Aerial crown-view tile of a tropical tree (Barro Colorado Island, Panama), acquired 20250217:
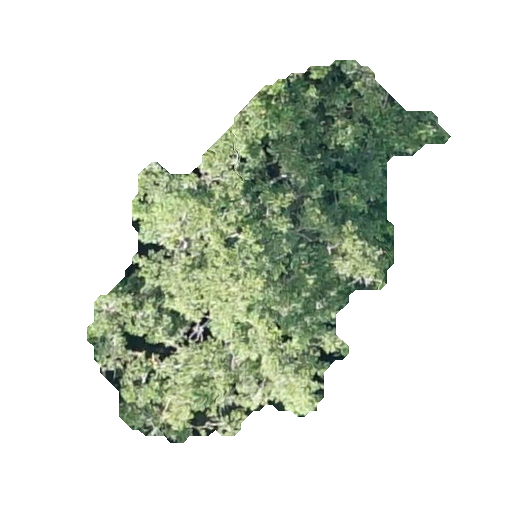
Species: Brosimum alicastrum
GBIF accepted scientific name: Brosimum alicastrum
Crown area: 115.452 m²